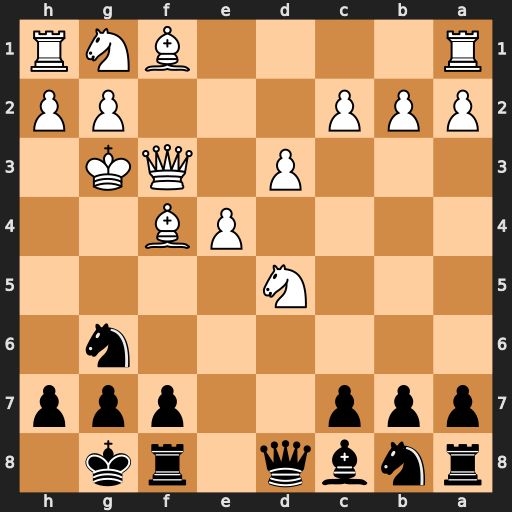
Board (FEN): rnbq1rk1/ppp2ppp/6n1/3N4/4PB2/3P1QK1/PPP3PP/R4BNR
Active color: b
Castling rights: -
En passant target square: -
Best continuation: Qh4#